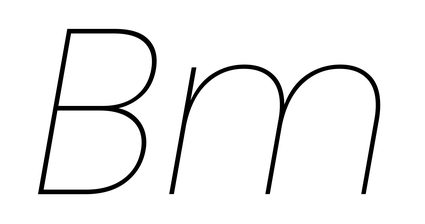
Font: Poppins-ThinItalic